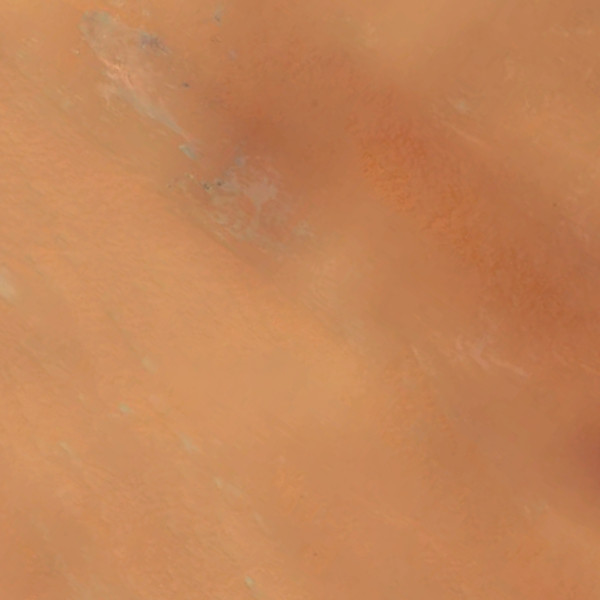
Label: Desert